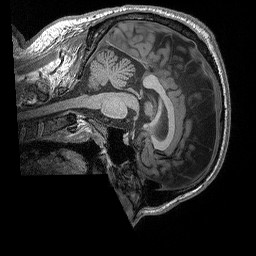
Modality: T1w
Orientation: sagittal
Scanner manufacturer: siemens
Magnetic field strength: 3 T
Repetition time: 2.3 s
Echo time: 0.00298 s